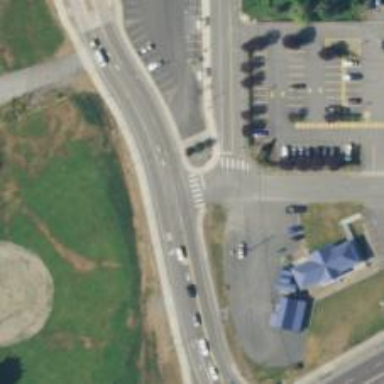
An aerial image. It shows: Marked road crossing.